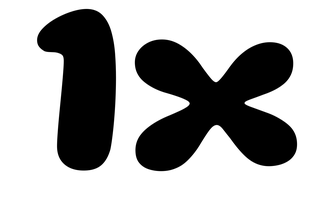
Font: Gluten_Bold